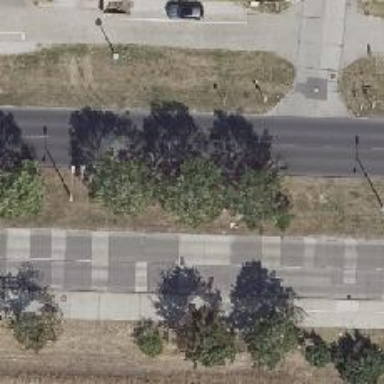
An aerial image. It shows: Avenue of deciduous broadleaved trees.